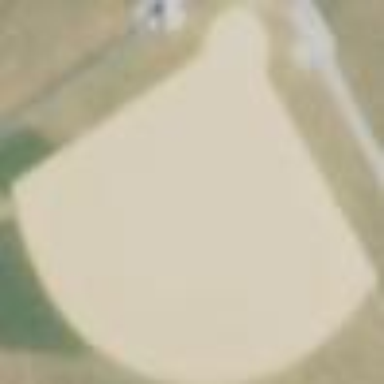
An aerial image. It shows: Baseball pitch for leisure land activities.